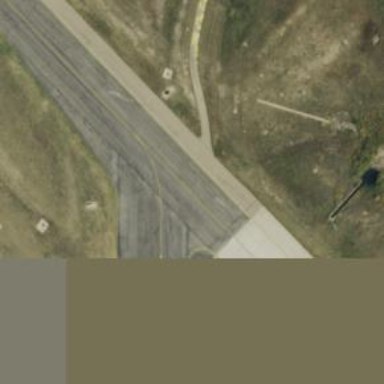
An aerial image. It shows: View of taxiway at the airport.